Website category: sports
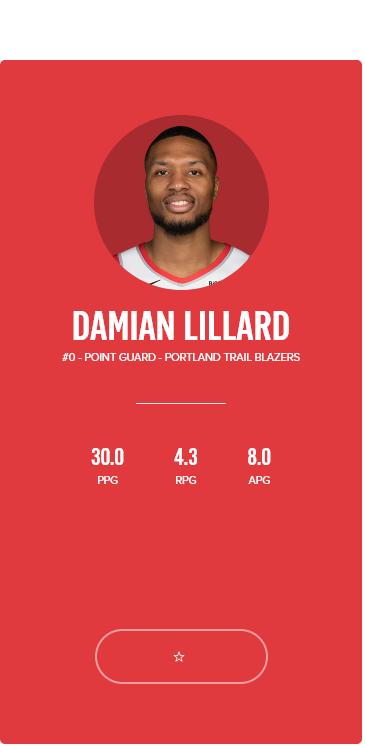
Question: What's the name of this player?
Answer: DAMIAN LILLARD

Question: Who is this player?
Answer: DAMIAN LILLARD

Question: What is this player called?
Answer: DAMIAN LILLARD

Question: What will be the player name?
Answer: DAMIAN LILLARD

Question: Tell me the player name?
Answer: DAMIAN LILLARD

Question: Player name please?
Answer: DAMIAN LILLARD

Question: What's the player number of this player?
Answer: #0

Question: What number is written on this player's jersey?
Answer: #0

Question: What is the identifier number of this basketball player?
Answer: #0

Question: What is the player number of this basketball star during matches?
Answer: #0

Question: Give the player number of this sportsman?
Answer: #0

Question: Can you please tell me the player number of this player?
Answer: #0

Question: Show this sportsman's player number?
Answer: #0

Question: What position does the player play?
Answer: POINT GUARD

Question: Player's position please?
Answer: POINT GUARD

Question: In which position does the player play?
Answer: POINT GUARD

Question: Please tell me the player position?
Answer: POINT GUARD

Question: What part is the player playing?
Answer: POINT GUARD

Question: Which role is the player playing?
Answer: POINT GUARD

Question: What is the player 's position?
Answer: POINT GUARD

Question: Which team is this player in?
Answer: PORTLAND TRAIL BLAZERS

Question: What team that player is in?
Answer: PORTLAND TRAIL BLAZERS

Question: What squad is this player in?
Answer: PORTLAND TRAIL BLAZERS

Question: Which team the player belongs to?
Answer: PORTLAND TRAIL BLAZERS

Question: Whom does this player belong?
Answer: PORTLAND TRAIL BLAZERS

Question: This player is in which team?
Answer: PORTLAND TRAIL BLAZERS

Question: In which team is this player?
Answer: PORTLAND TRAIL BLAZERS

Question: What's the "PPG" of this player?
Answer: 30.0

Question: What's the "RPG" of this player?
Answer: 4.3

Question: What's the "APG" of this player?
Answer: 8.0

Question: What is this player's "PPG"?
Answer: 30.0

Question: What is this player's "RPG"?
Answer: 4.3

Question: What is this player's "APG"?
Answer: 8.0

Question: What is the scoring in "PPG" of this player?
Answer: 30.0

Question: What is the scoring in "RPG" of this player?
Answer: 4.3

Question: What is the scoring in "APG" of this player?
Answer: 8.0

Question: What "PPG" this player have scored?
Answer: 30.0

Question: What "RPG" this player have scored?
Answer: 4.3

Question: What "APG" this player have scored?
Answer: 8.0

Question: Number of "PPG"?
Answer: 30.0

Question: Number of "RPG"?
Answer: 4.3

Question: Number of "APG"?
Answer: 8.0

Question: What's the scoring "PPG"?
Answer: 30.0

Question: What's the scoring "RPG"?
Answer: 4.3

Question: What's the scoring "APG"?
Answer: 8.0